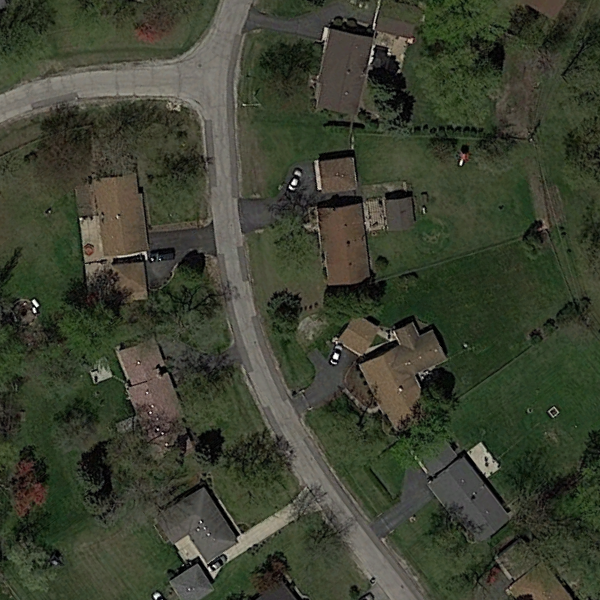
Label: MediumResidential